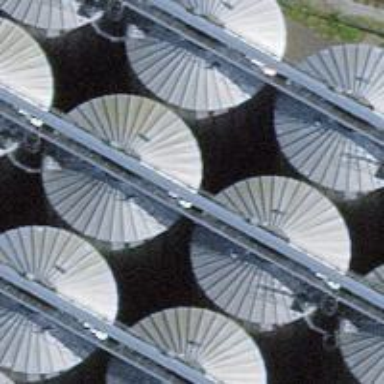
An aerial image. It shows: Storage tank with man-made structure.